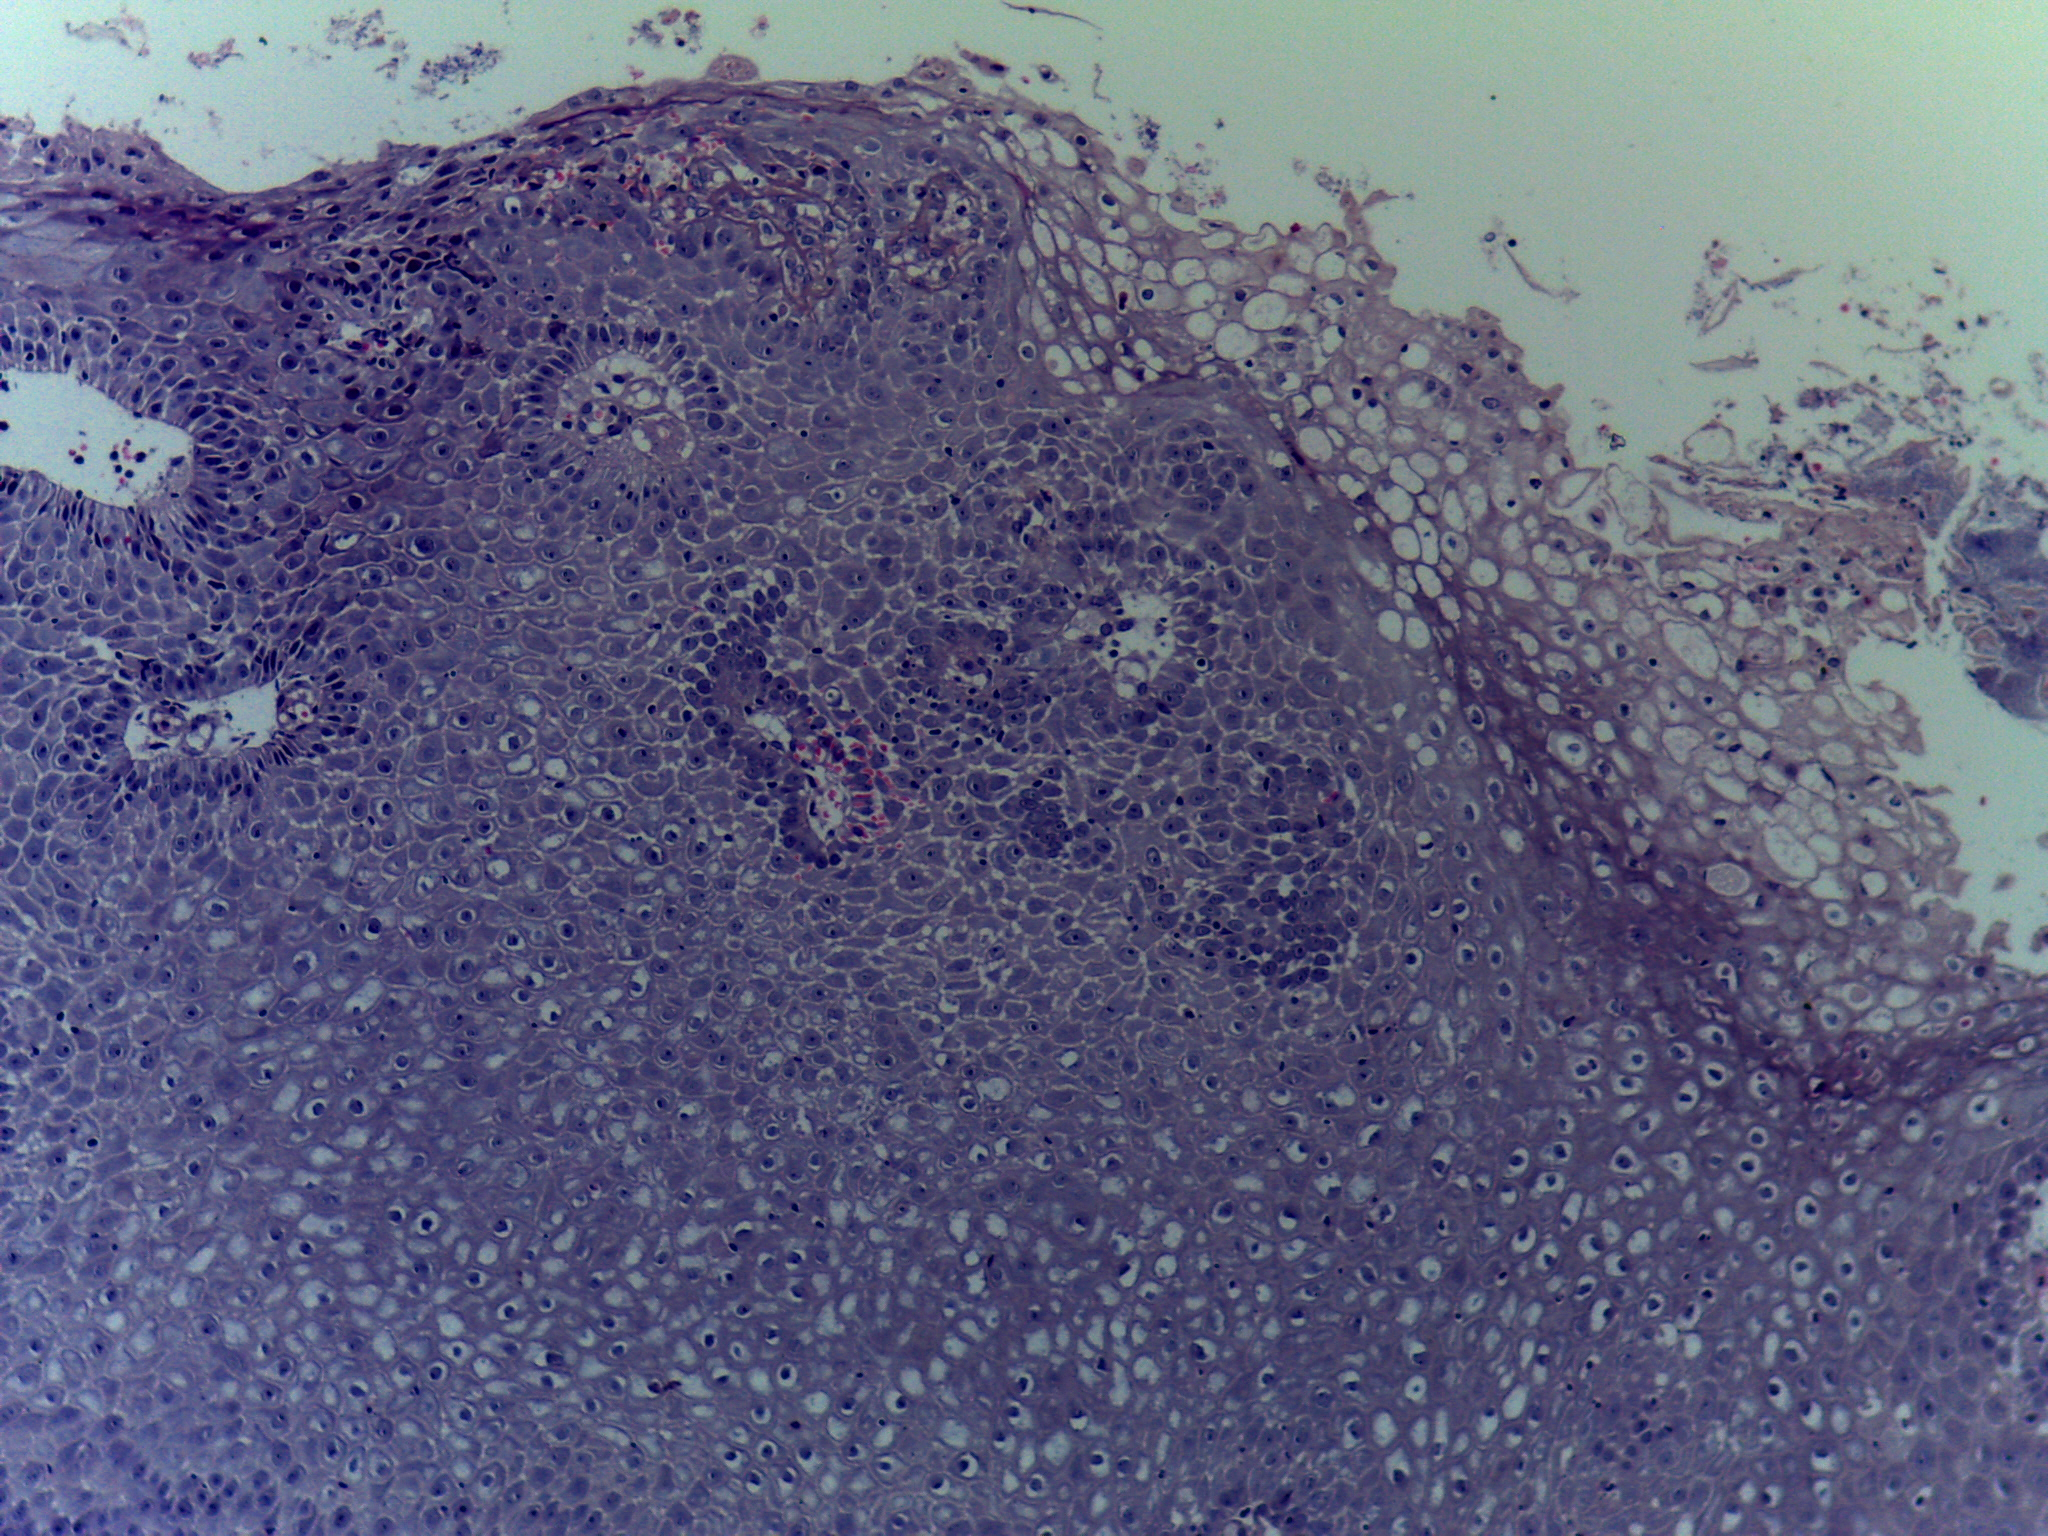
Diagnosis: OSCC